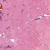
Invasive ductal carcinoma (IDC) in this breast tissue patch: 0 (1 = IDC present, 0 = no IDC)